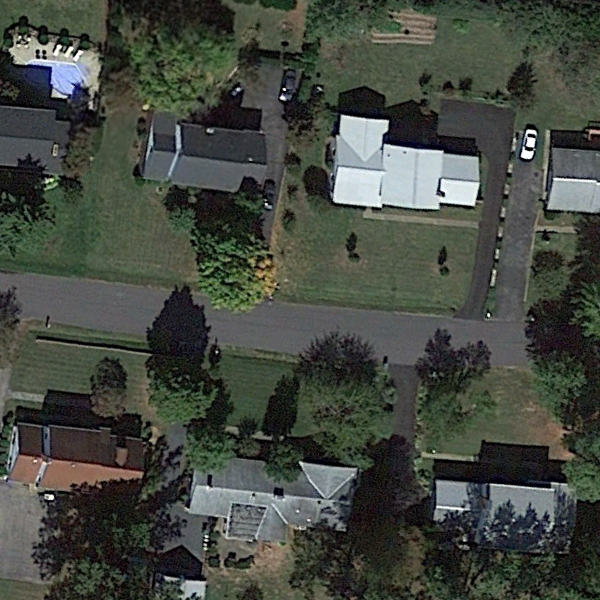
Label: MediumResidential